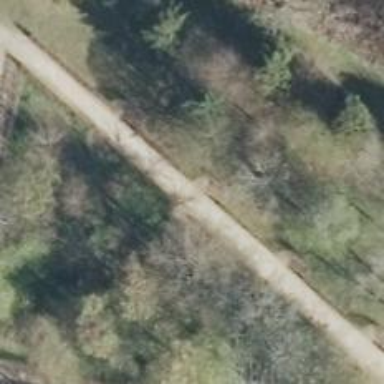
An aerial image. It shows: Compacted footway.